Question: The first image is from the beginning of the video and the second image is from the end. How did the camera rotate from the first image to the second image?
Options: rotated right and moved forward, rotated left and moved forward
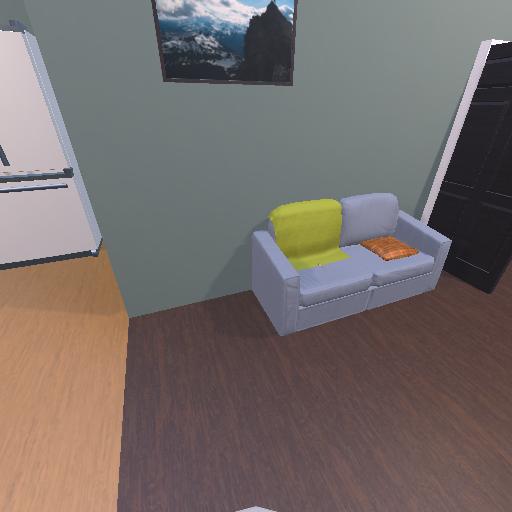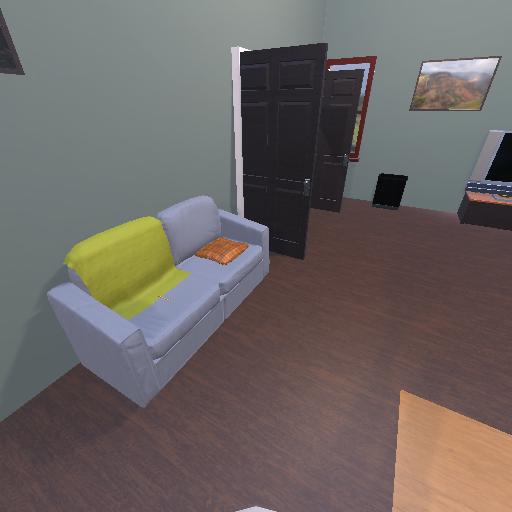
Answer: rotated right and moved forward